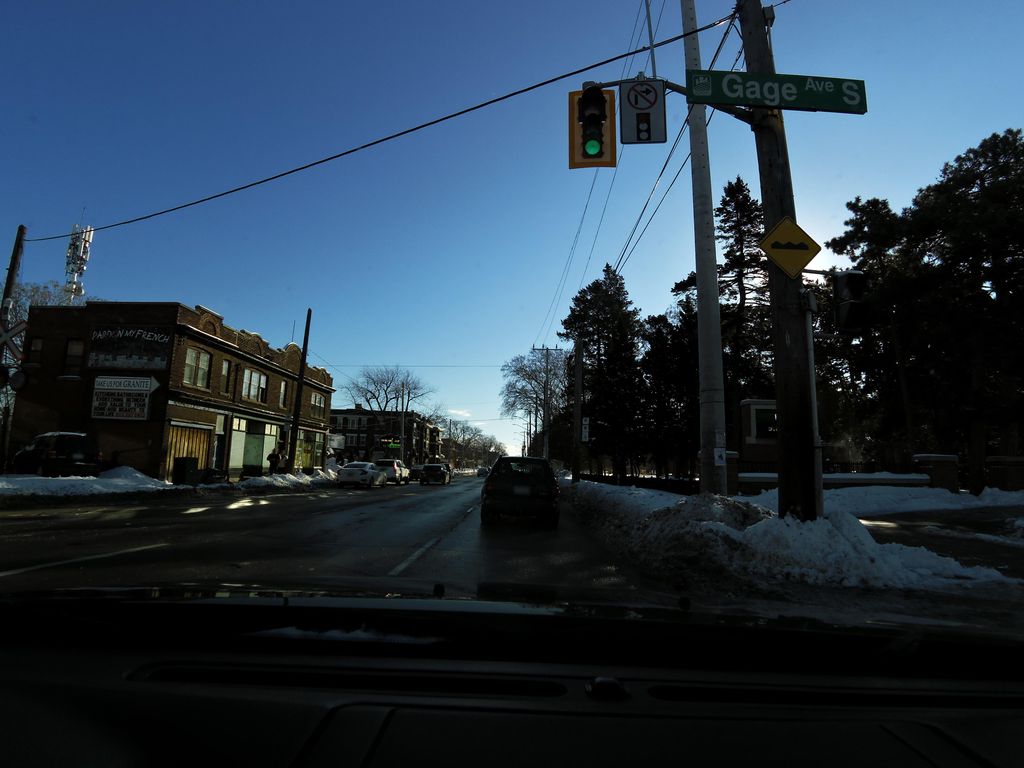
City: hamilton